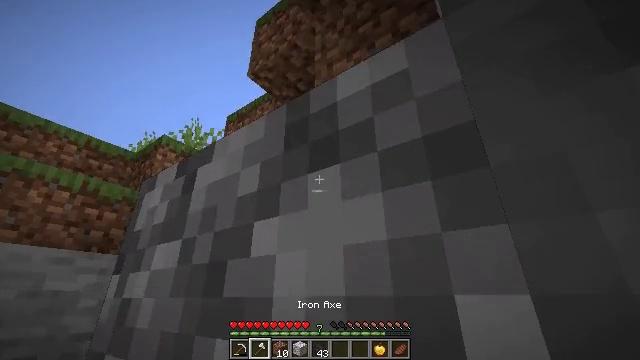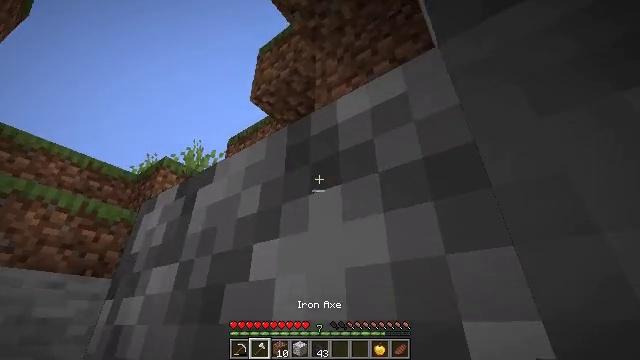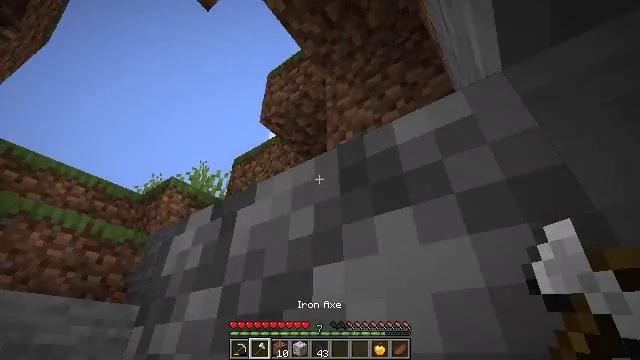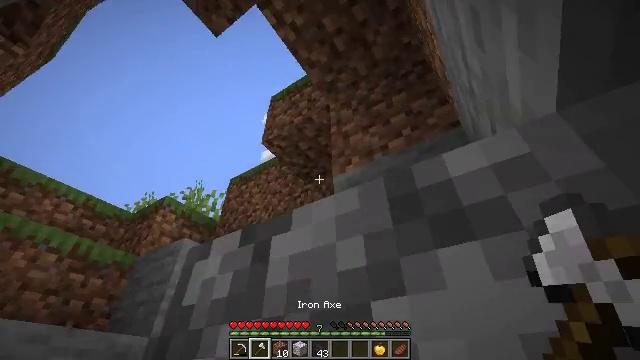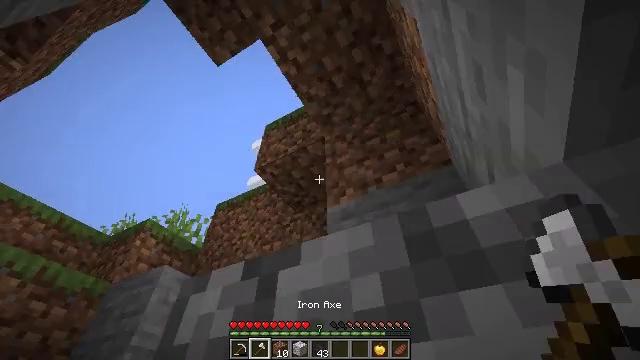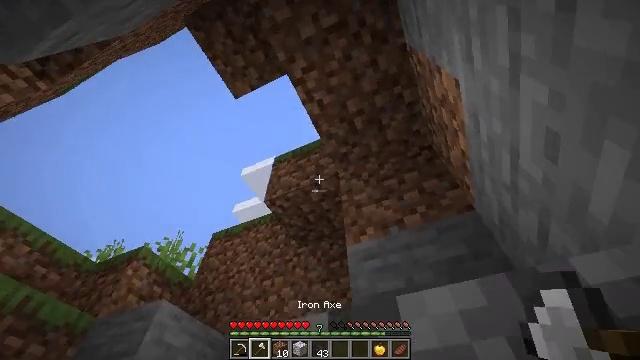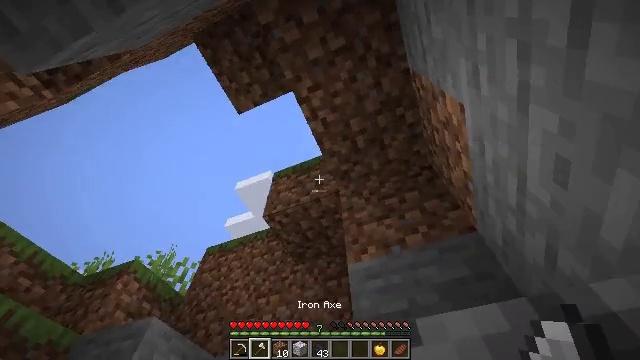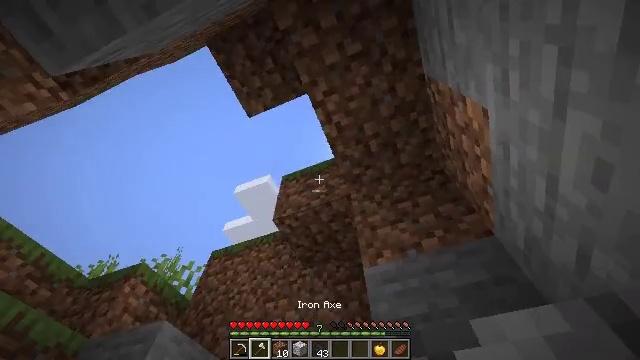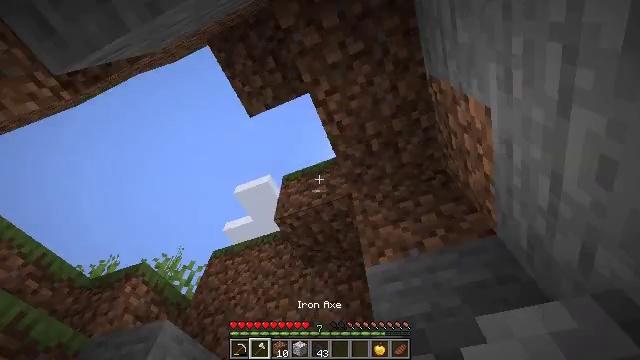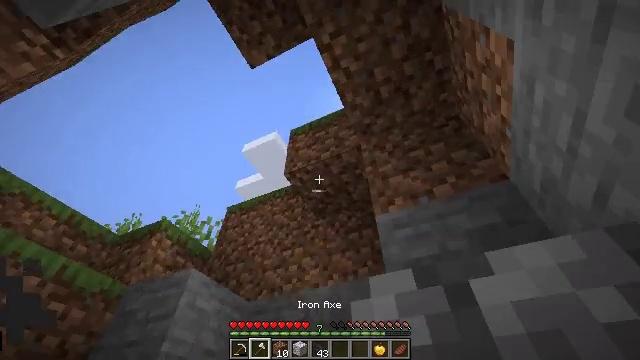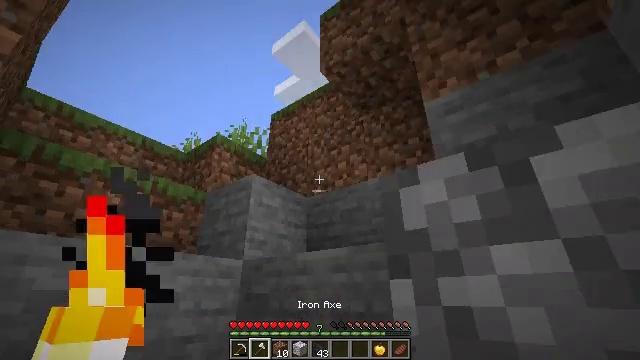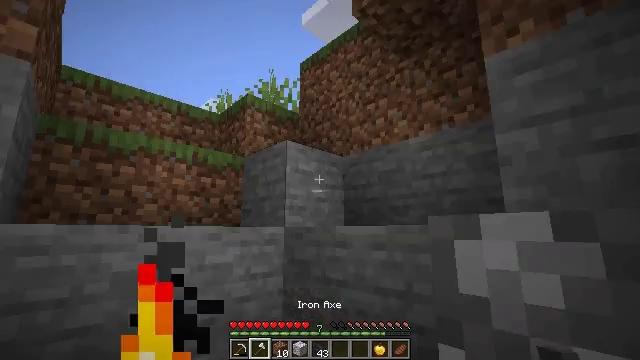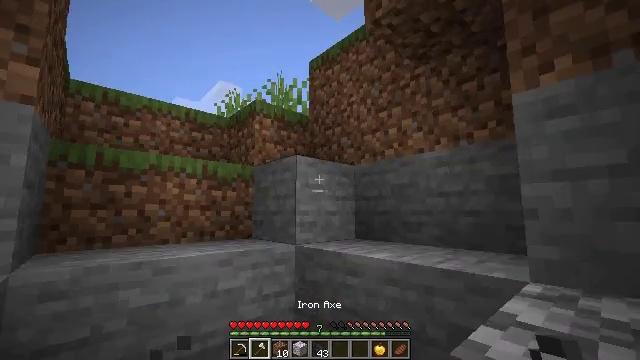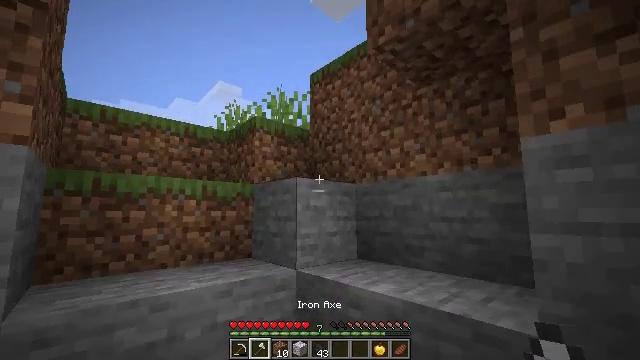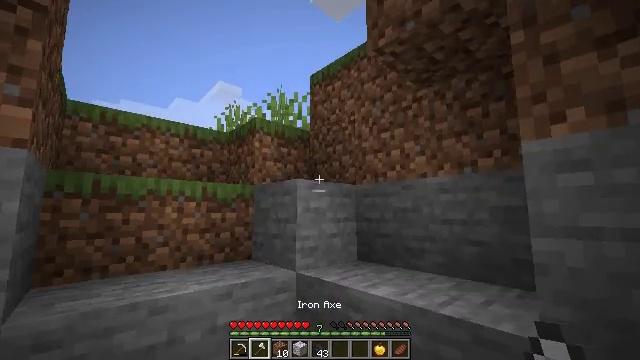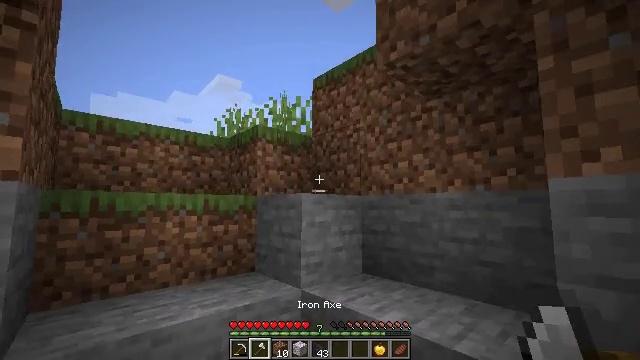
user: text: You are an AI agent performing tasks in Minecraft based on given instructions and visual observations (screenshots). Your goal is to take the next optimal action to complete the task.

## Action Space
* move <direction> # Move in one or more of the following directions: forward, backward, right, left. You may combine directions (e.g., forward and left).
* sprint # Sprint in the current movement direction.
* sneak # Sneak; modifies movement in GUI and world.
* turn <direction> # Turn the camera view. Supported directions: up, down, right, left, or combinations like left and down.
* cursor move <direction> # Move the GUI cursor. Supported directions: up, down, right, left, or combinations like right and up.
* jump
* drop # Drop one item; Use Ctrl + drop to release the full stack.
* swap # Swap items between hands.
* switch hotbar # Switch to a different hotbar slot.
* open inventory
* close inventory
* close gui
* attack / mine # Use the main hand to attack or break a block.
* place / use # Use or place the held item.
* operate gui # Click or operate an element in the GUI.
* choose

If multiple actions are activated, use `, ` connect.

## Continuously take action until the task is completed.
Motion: motion action
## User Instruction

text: Kill the cod.
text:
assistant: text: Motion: turn up
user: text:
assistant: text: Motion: move left, turn up
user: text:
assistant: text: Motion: move left, turn right and up
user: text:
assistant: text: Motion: move left, turn right and up
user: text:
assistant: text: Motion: move left, turn right and up
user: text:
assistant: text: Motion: turn right and up
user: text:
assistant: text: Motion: no_op
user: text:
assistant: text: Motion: no_op
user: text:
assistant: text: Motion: move left, turn left and down
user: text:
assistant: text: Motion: move forward and move left, turn left and down
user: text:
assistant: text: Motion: move forward and move left, turn left and down, jump
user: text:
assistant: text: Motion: move forward and move left, turn left and down, jump
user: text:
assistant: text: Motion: move forward and move left, jump
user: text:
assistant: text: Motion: move forward and move left, jump
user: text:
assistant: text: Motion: move forward and move left, turn down
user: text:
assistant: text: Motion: move forward
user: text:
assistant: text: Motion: move forward, turn left
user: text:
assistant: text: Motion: move forward, turn left and up
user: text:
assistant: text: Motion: move forward and move left, turn left and up
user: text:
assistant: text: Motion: move forward and move left, turn left
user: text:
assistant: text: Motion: move forward and move left, turn up, jump
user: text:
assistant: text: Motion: move forward and move left, jump
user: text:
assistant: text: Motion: move forward and move left, jump
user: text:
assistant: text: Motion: move forward and move left, turn right, jump
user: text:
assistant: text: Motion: move forward, turn right
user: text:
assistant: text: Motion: move forward
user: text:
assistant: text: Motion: move forward
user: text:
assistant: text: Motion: move forward
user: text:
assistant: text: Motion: move forward, sprint
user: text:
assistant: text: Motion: move forward, sprint, jump